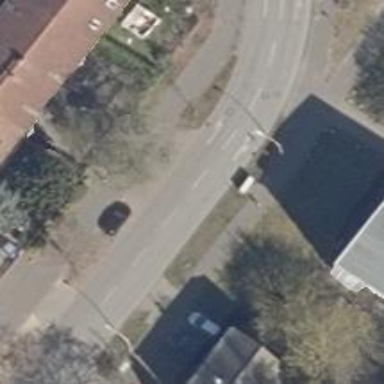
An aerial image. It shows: Residential road with asphalt surface and separate sidewalk.